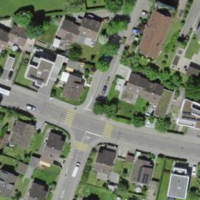
EUNIS habitat code: 54
Species observed at this site:
Ilex aquifolium